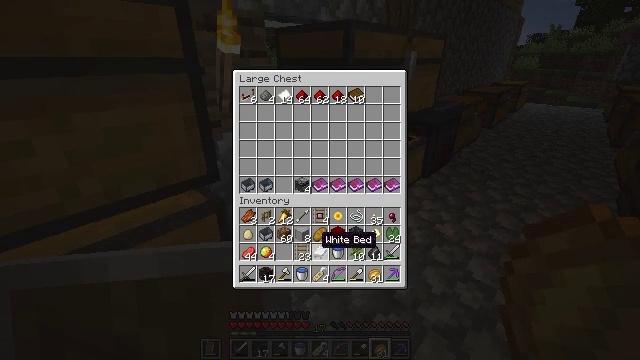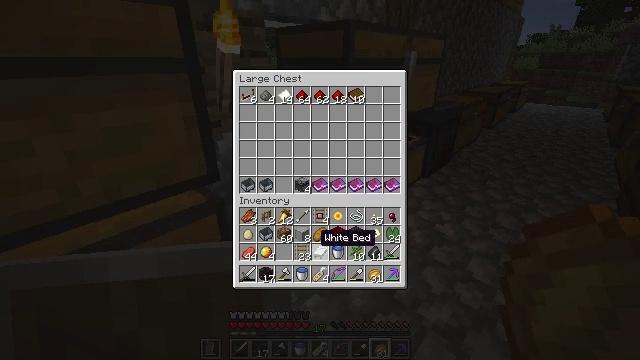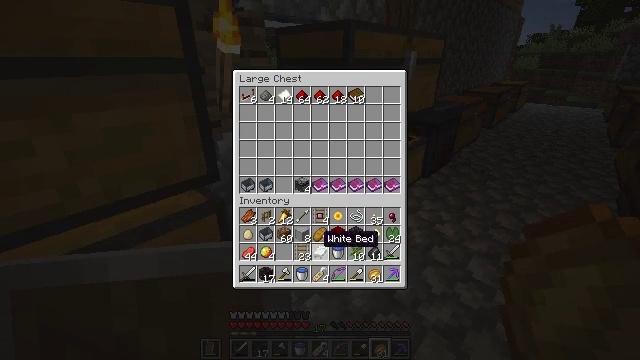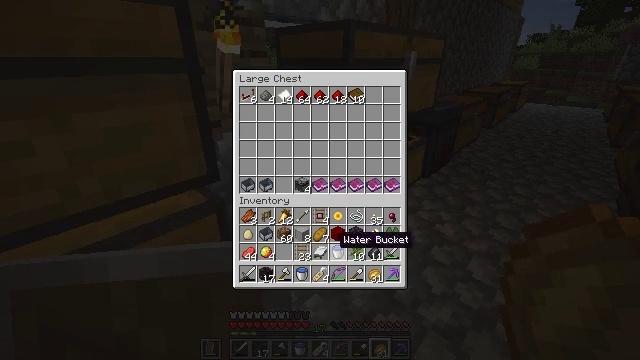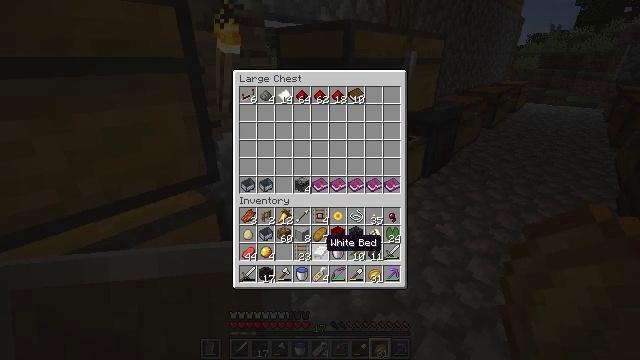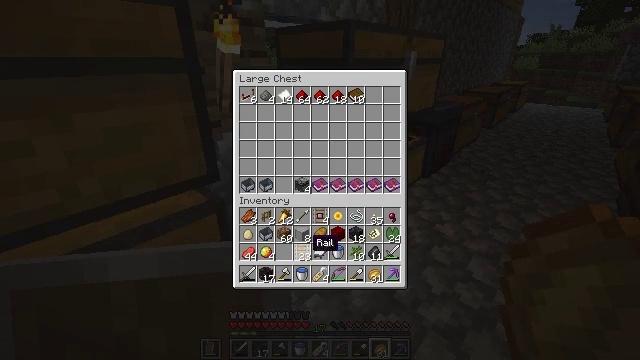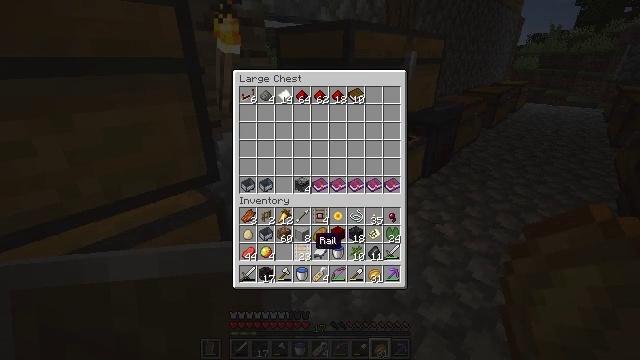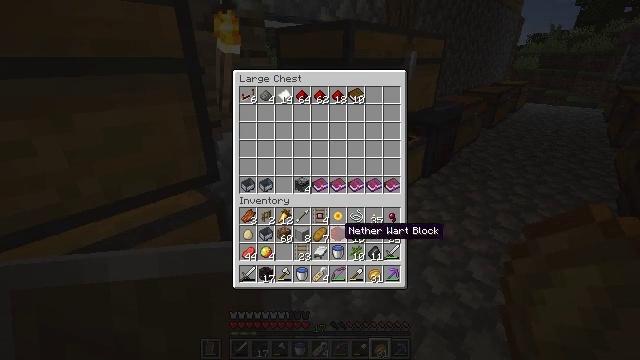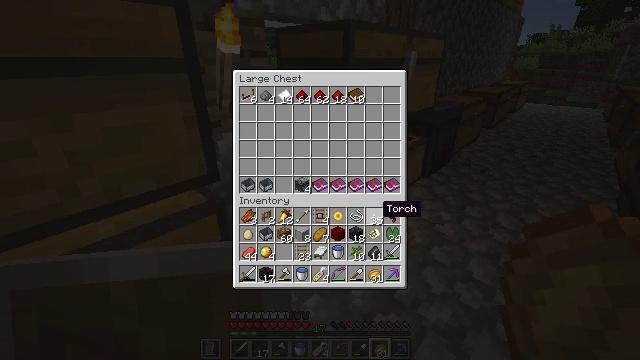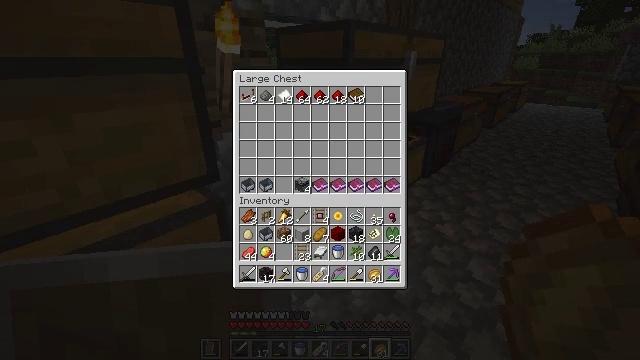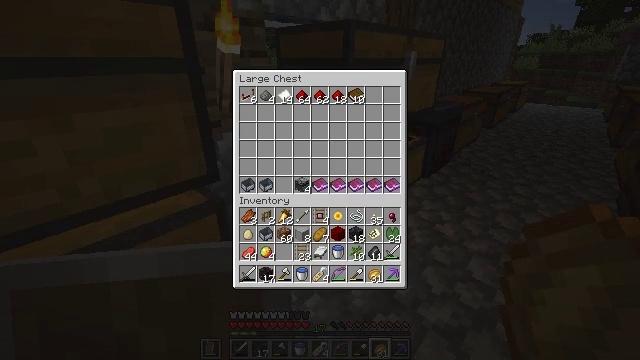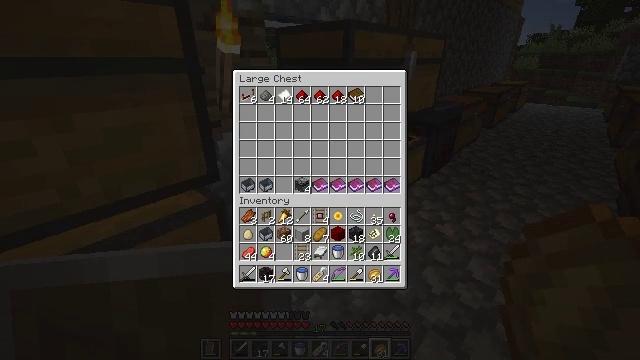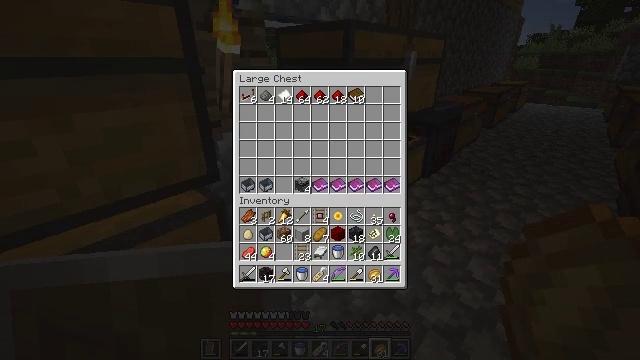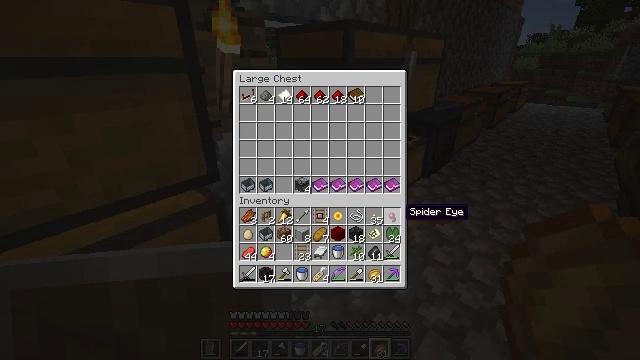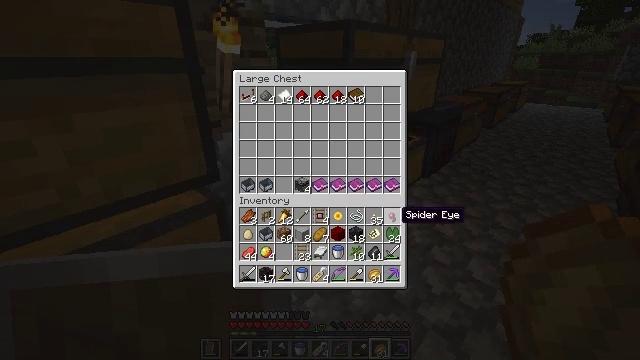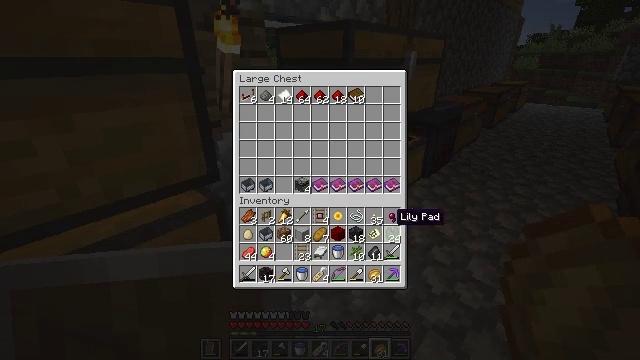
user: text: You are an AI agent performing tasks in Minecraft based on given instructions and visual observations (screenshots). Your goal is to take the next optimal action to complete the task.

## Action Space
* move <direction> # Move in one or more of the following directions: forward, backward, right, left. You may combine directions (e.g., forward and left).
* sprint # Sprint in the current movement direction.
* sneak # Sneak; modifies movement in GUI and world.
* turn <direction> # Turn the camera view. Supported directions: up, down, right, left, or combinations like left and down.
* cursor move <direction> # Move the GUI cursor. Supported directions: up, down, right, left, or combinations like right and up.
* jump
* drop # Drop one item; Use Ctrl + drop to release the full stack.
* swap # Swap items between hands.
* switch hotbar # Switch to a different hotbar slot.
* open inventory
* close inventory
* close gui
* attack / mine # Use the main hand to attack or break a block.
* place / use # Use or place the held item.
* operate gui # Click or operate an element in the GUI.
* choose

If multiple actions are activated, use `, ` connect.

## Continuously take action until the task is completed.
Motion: motion action
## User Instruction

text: Gather the chest from its place.
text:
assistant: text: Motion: sneak
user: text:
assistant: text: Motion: sneak
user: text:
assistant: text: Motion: sneak, turn right
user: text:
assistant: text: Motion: sneak, turn left
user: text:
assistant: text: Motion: sneak, turn left
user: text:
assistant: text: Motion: sneak
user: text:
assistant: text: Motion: sneak, turn right and up
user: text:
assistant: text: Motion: sneak, turn right and up
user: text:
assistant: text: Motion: sneak, turn right and up
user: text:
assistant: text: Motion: sneak
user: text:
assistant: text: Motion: sneak
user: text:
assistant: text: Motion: sneak, turn left and down
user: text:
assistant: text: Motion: sneak, turn left and down
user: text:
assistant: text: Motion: sneak
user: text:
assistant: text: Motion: sneak
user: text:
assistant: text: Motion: sneak
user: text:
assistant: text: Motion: sneak
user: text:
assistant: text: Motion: sneak
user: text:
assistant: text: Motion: sneak
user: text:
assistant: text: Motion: sneak
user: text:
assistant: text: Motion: sneak
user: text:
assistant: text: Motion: sneak
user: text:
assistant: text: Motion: sneak
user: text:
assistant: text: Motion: sneak
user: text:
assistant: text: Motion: sneak
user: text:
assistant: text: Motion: sneak
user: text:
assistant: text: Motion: sneak
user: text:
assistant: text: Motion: sneak
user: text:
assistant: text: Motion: sneak, turn down
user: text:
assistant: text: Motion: sneak, turn down